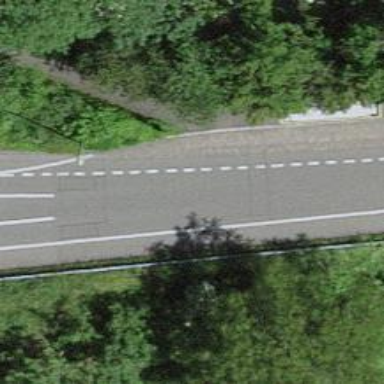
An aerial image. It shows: Secondary road with asphalt surface.